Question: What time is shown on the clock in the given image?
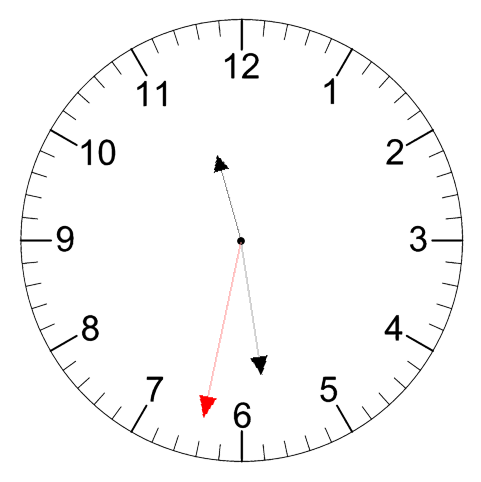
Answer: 11:28:32